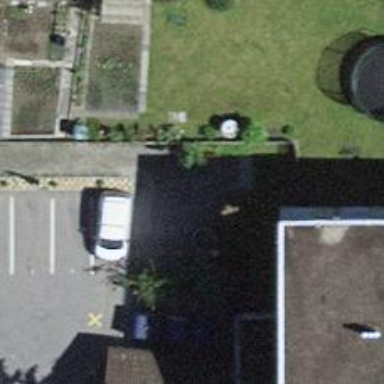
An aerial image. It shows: Brown bench.